Aerial crown-view tile of a tropical tree (Barro Colorado Island, Panama), acquired 20240716:
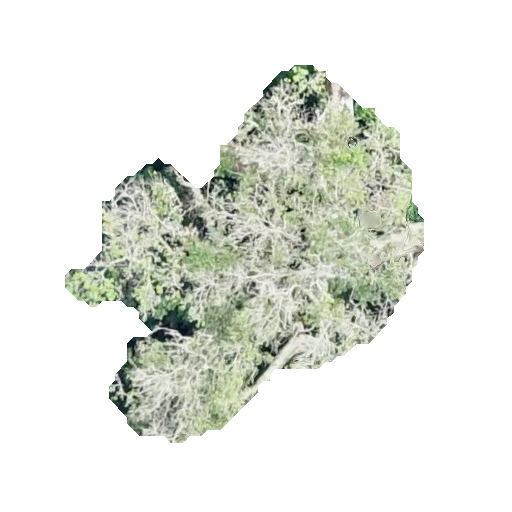
Species: Prioria copaifera
GBIF accepted scientific name: Prioria copaifera
Crown area: 121.679 m²